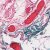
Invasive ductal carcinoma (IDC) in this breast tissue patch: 0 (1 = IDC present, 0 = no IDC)